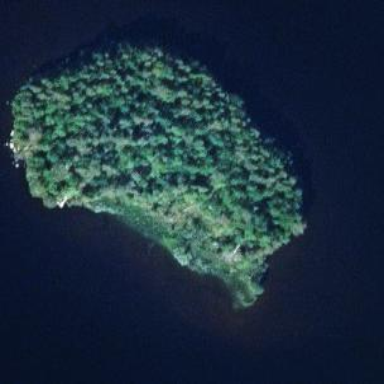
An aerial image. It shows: Islet.